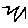
Label: zigzag